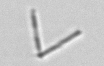
Label: Nanoneis